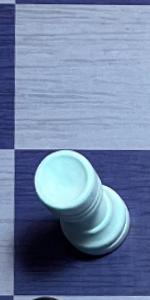
Label: Rook_White